Question: Since none of plugin works with new wordpress and buddypress for rich text editor I have started to implement it myself manually directly into the theme.
After using wp_editor() I got the editor on my fourms and it is posting forums content well without issue. However when I am trying to edit forums post it is not loading any content into the text editor. I am using below code if anyone can help me.
'''
$content = bp_the_topic_text();
$args = array(
'quicktags' => true,
'editor_class' => 'frontend',
'textarea_rows' => 5,
'tabindex' => 1
);
wp_editor( $content, 'topic_text', $args);
'''
This doesnt load the forum post content just wonder. I have tested with the sting and just works fine it loads the string but not the actual content with the function. I dont know either this is the right function to get the content or not.
I am getting output like

I want show content in inside of editor.
Thanks a lot in advance.
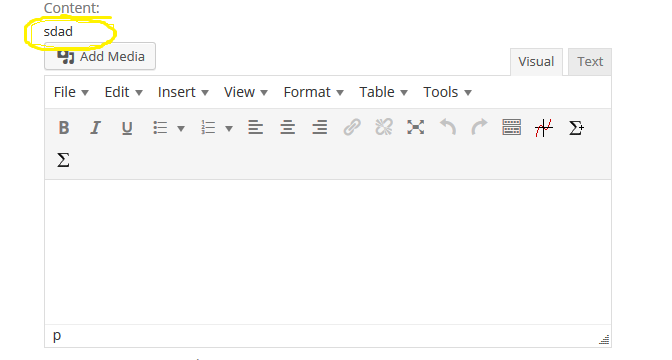
Answer: 'bp_the_topic_text()' echoes the value. It's a wrapper for 'bp_get_the_topic_text()', which returns the value. So you should do this instead:
'''
$content = bp_get_the_topic_text();
'''